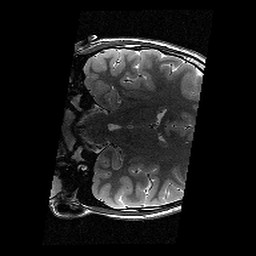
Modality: T2w
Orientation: coronal
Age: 13
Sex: female
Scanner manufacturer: siemens
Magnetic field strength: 3 T
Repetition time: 9.23 s
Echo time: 0.067 s